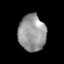
Tissue: prostate
Cell type: Epithelial cells
Senescence score: 0.2479
Nuclear area (px): 975
Mean DAPI intensity: 150.784